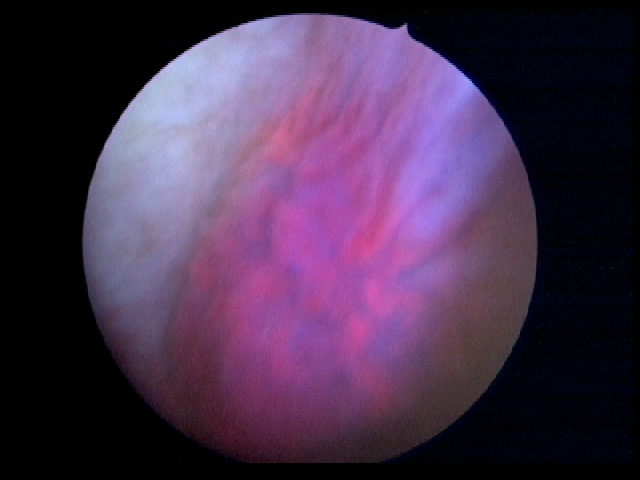
Modality: BLC
Class: Malignant
Subclass: LowGradePapillary
Lesion: L1
Stage: Ta
Morphology: Papillary
Bladder cancer association: Yes